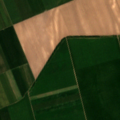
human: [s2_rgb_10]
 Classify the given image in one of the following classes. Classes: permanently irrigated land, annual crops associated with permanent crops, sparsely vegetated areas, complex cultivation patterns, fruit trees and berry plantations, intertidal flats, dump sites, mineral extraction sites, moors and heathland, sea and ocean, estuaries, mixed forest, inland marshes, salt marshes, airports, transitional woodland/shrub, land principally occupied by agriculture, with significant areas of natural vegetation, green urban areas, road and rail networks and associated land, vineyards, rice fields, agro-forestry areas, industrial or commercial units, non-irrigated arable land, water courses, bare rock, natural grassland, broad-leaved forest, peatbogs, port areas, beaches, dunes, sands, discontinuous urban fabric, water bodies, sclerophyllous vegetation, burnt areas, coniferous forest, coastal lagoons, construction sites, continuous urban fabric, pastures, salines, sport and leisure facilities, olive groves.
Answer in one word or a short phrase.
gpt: non-irrigated arable land